Interaction volume radius: 5 \u00c5
Interaction volume height: 10 \u00c5
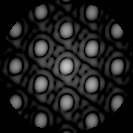
Disorder parameter: 0.09502